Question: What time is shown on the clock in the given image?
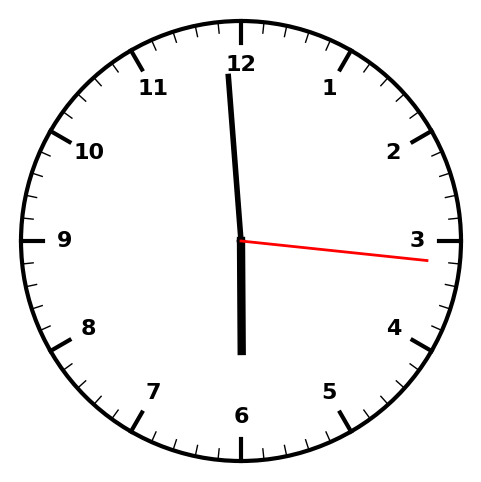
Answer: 05:59:16